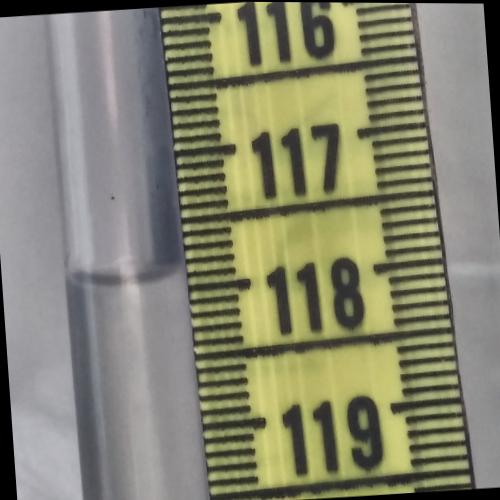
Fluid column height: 117.9 cm